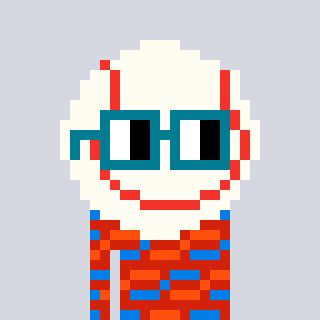
a pixel art character with square dark green glasses, a baseball ball-shaped head and a red-colored body on a cool background